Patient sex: M
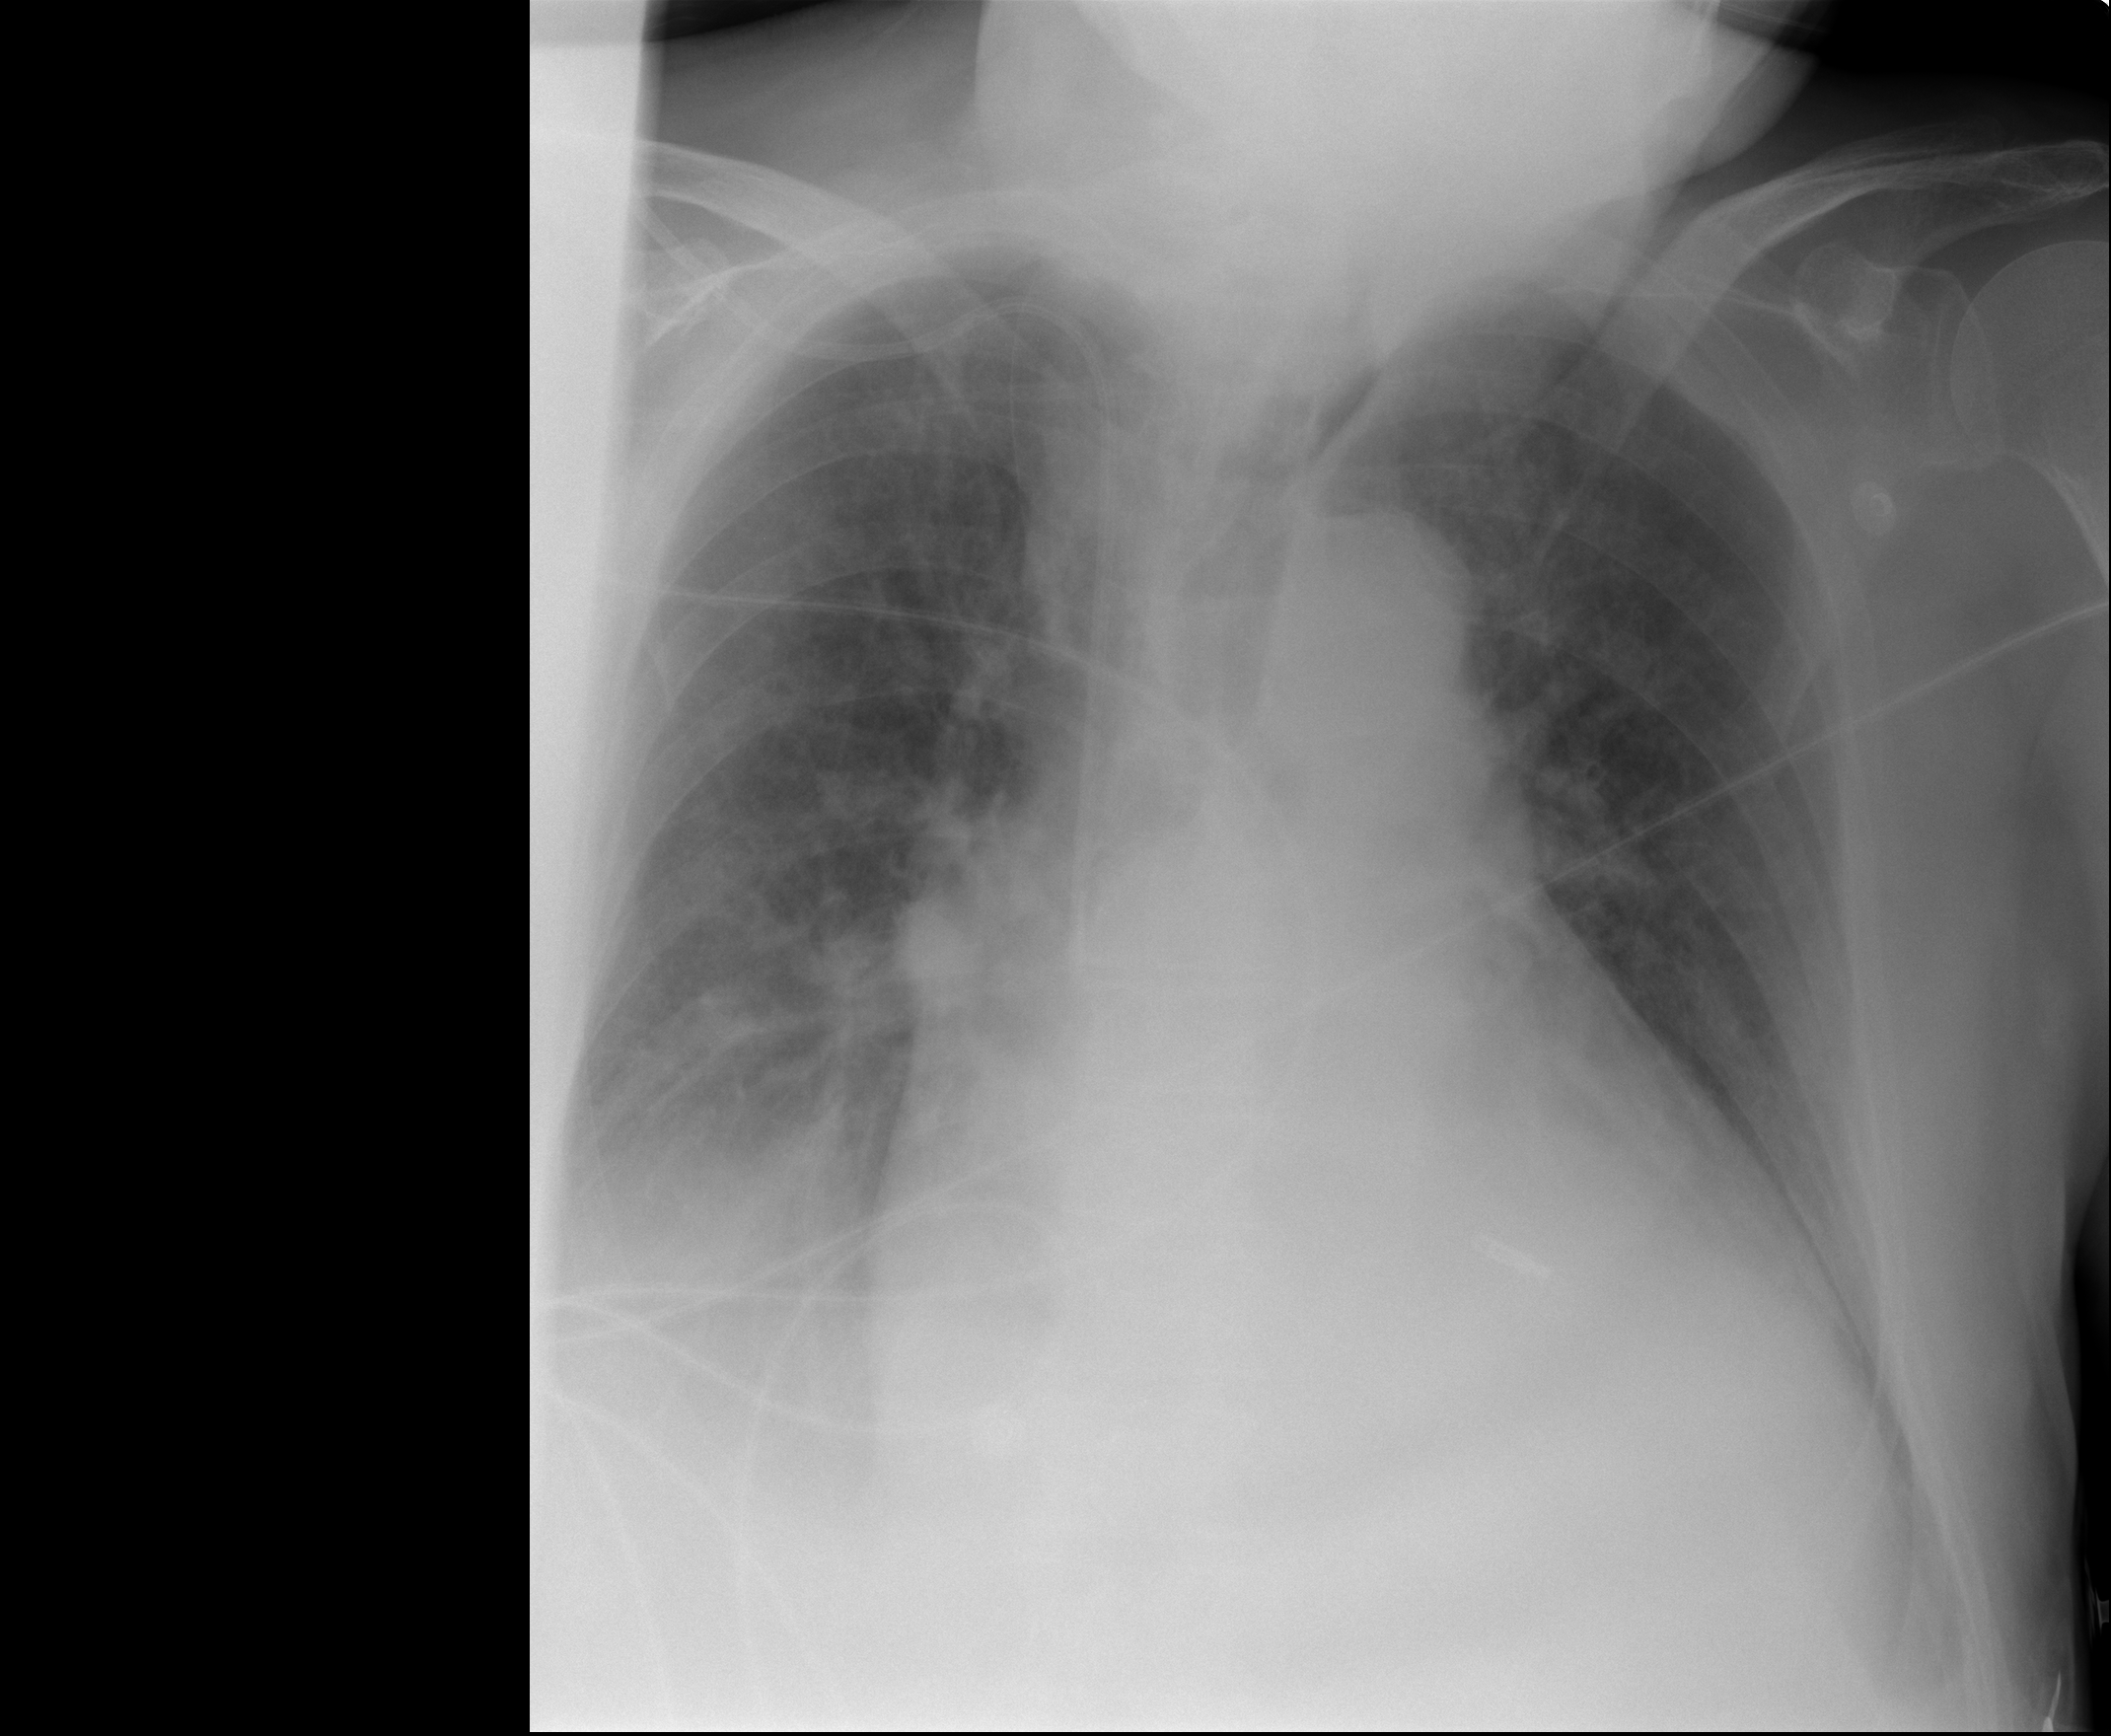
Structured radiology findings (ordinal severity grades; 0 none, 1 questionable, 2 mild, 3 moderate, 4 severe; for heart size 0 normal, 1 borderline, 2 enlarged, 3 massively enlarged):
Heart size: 2
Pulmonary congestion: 2
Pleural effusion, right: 2
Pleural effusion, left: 0
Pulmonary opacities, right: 0
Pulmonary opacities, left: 0
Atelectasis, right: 2
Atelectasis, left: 0